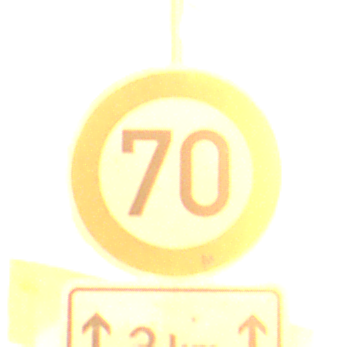
Verkehrszeichen: Geschwindigkeit70
Zusatzzeichen unten: LaengeEinerStrecke2
Umgebung: Outdoor, Urban
Tageszeit: Night
Wetter: Clear
Licht: Artificial
Jahreszeit: NotSpecified
Kontrast: HighContrast